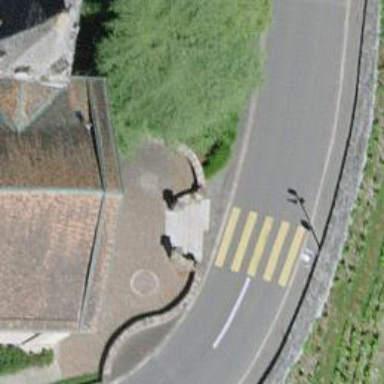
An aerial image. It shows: Steps made of paving stones.